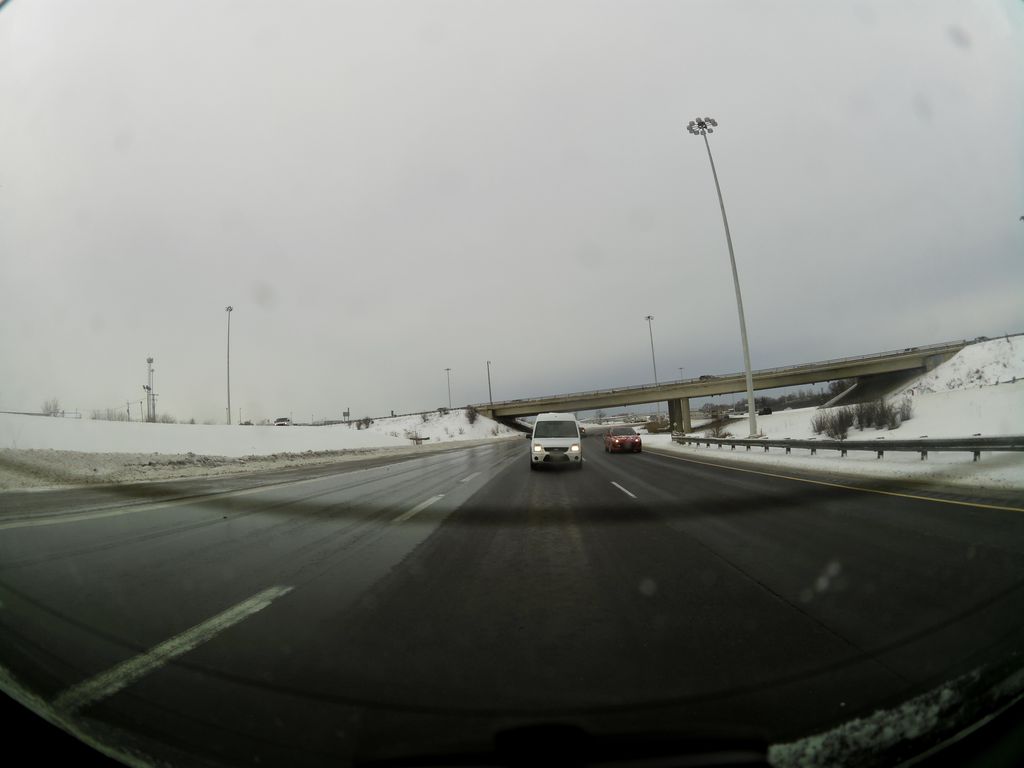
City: ottawa-gatineau